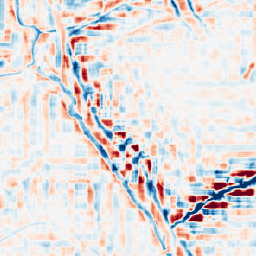
Category: wavelet
Decomposition family: wavelet_reverse_biorthogonal
Decomposition parameters: wavelet: rbio3.5
level: 4
Upsampling method: lanczos
Upsampling parameters: scale: 8
Upsampling scale: 8